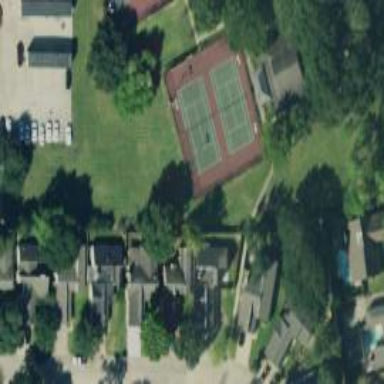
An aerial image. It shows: Tennis court on pitch.